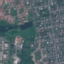
Land use / land cover: Residential